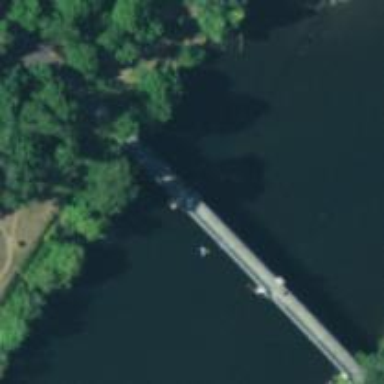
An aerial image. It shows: Beam bridge structure.